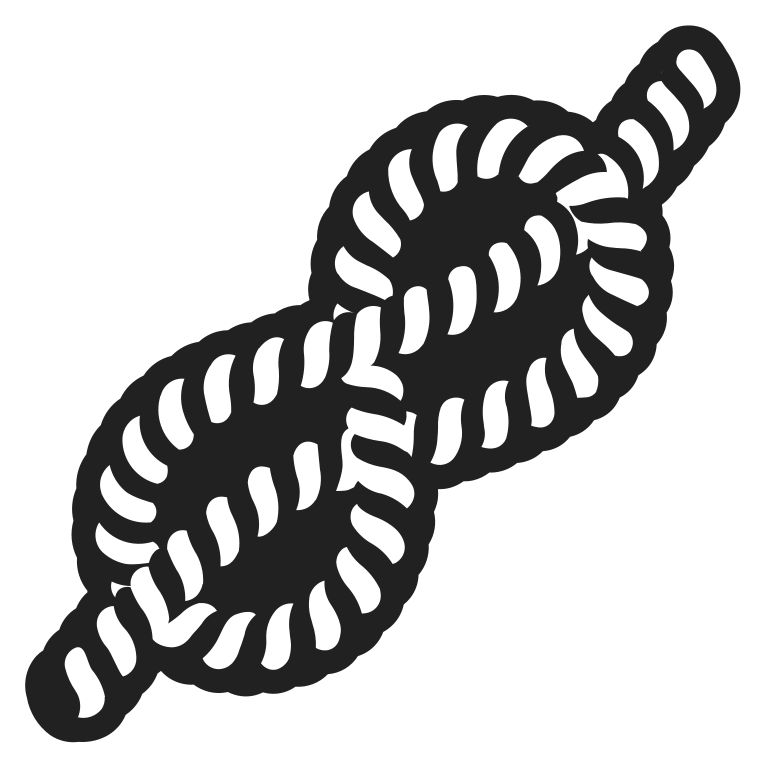
knot high contrast